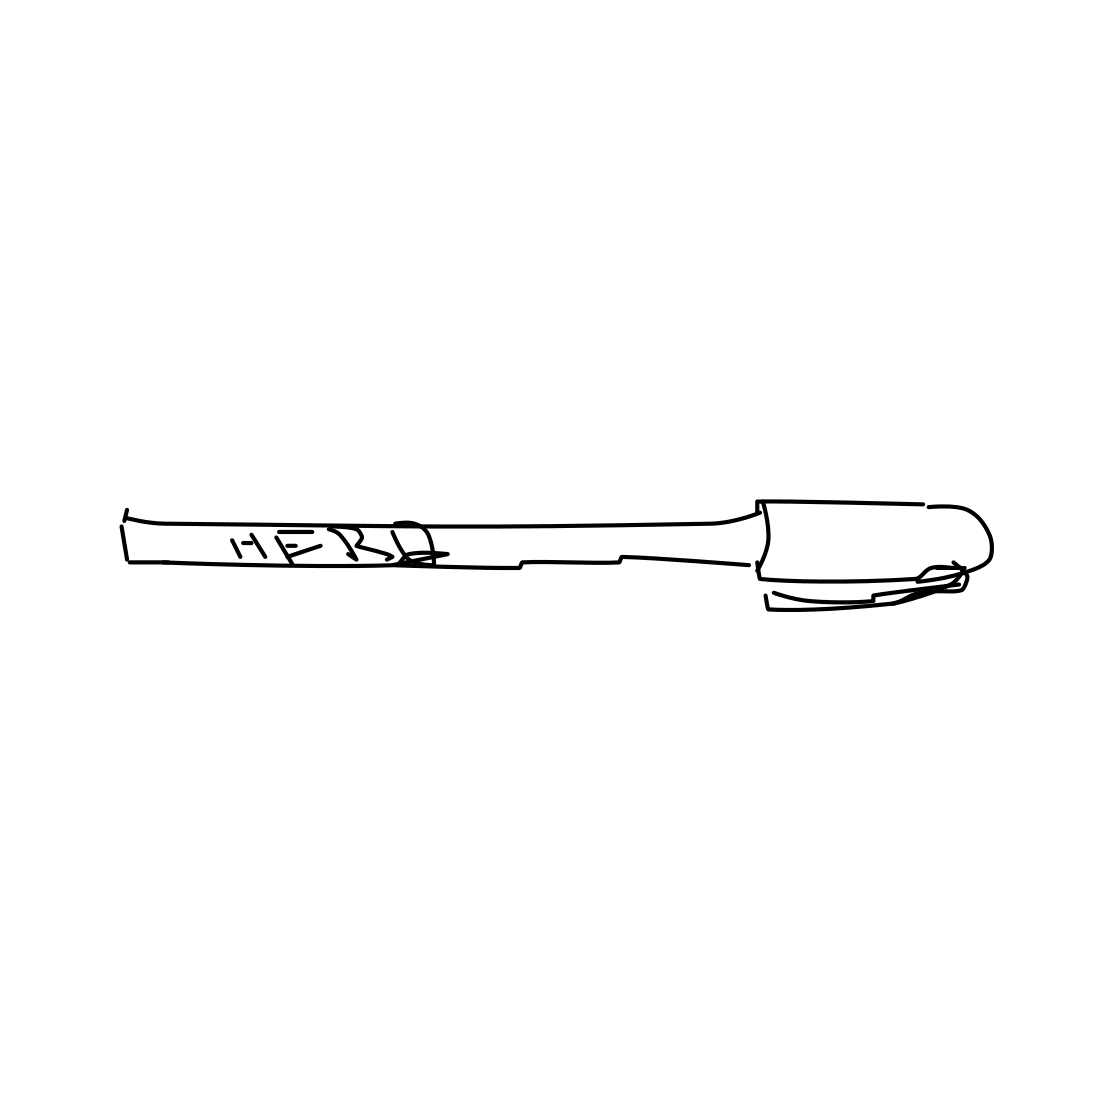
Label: pen